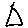
Label: triangle